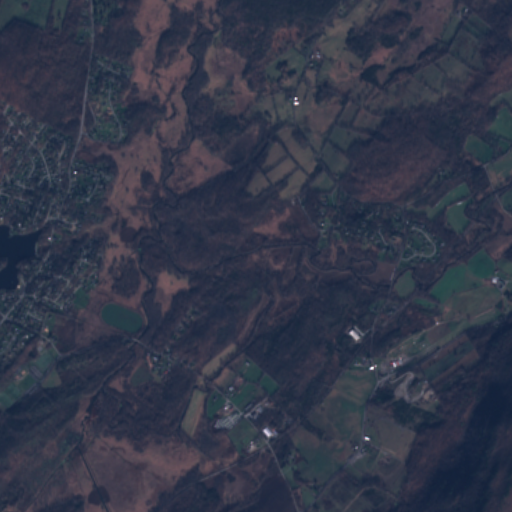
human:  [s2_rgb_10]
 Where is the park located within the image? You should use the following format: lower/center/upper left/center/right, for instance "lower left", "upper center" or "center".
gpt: The park is located in the left of the image.
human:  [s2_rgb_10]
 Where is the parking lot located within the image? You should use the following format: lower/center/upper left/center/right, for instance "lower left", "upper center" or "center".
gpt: The parking lot is located in the lower left of the image.
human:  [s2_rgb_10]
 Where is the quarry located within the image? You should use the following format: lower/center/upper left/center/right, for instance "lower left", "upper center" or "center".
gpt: The quarry is located in the lower right of the image.
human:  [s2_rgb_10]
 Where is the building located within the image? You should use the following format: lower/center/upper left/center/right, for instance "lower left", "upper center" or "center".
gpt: The building is located in the upper right of the image.
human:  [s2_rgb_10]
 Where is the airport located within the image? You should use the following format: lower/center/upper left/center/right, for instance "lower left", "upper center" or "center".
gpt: There is no airport in the image.